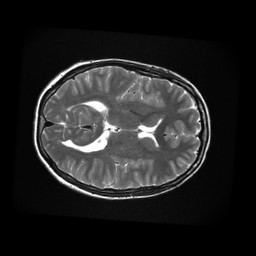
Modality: T2w
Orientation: axial
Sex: female
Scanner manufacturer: ge
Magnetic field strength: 3 T
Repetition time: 5 s
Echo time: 0.101 s